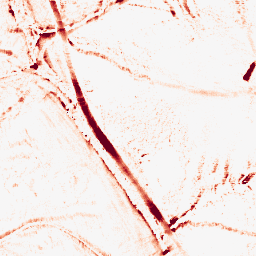
Category: morphological
Decomposition family: morphological_ellipse
Decomposition parameters: operation: opening
width: 10
height: 10
Upsampling method: bicubic
Upsampling parameters: scale: 4
Upsampling scale: 4